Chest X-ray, PA view. Patient: 55 years old, sex M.
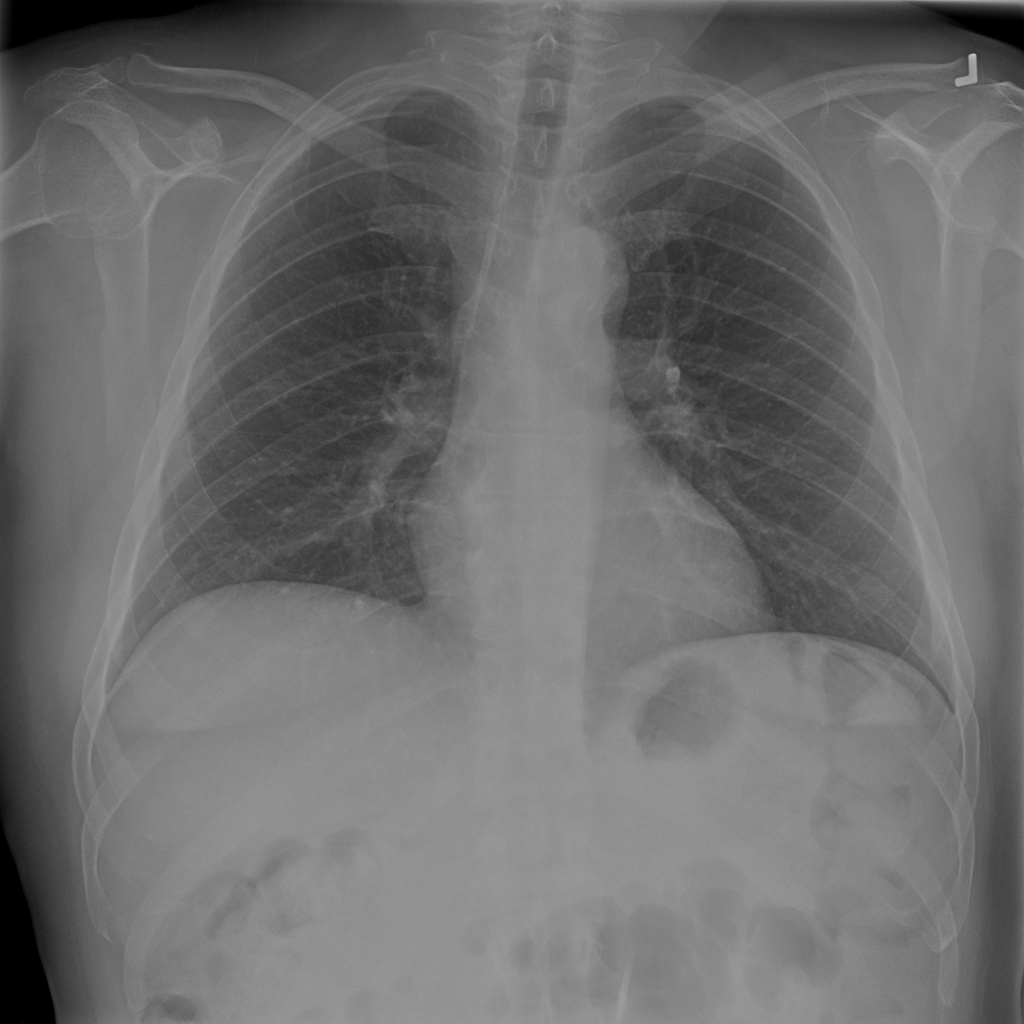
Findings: No Finding